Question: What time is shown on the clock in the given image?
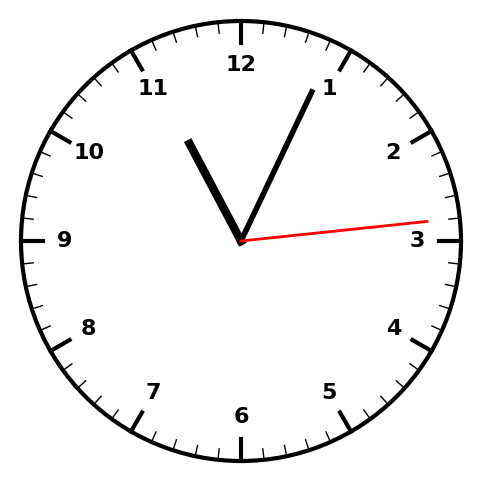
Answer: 11:04:14